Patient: sex M, age 60
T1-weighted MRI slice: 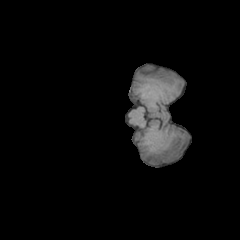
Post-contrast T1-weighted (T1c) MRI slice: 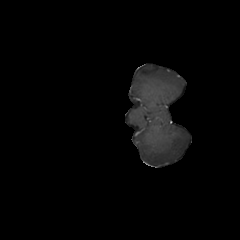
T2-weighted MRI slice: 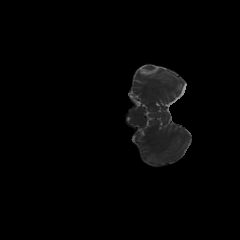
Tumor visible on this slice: no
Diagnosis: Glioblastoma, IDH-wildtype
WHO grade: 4